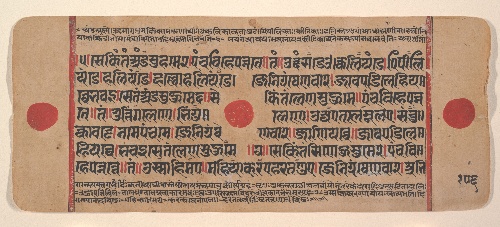
Date: 15th century
Object type: Folio
Classification: Paintings
Medium: Ink, opaque watercolor, and gold on paper
Culture: India (Gujarat)
Dimensions: 4 3/8 x 10 5/8 in. (11.1 x 27 cm)
Department: Asian Art
Credit line: Rogers Fund, 1955
Accession year: 1955
Repository: Metropolitan Museum of Art, New York, NY